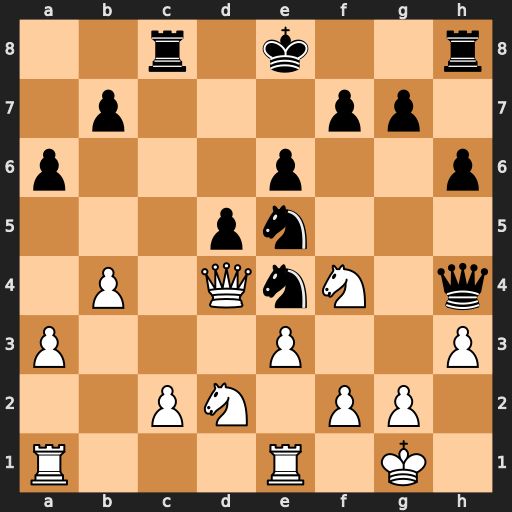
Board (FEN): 2r1k2r/1p3pp1/p3p2p/3pn3/1P1QnN1q/P3P2P/2PN1PP1/R3R1K1
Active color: w
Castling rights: k
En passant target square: -
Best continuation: Nxe4 Nf3+ gxf3